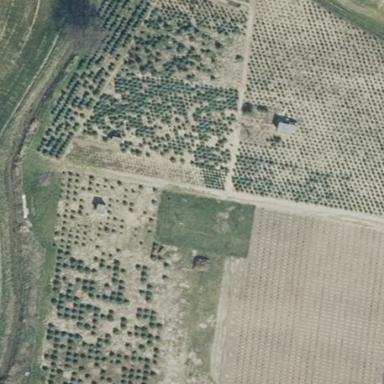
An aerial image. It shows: Orchard.